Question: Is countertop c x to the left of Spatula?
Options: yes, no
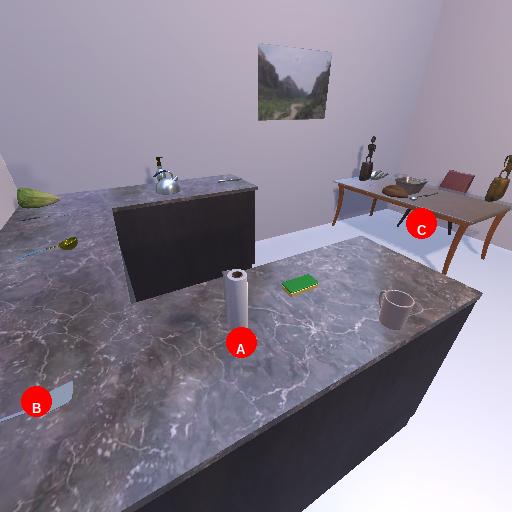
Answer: yes